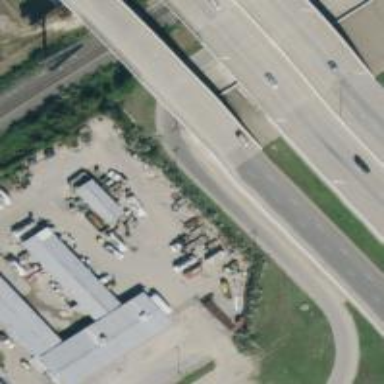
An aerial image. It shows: Secondary road with frontage road and bridge.